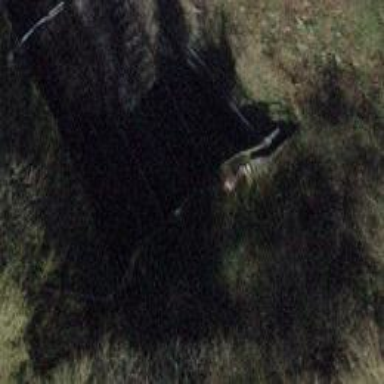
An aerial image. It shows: Railway tunnel with electrified contact lines. It has single track running through it.